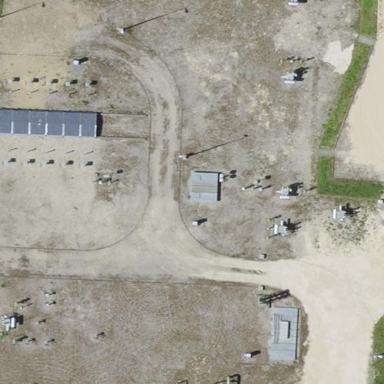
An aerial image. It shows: Fenced industrial area dedicated to gas operations.